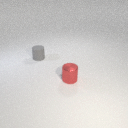
small gray rubber cylinder to the left of small red metal cylinder